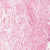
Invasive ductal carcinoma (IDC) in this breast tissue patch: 0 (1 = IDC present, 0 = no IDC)